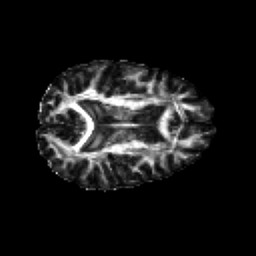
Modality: FA
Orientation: axial
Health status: healthy
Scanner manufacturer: philips
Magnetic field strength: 3 T
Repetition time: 9.75 s
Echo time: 0.092 s